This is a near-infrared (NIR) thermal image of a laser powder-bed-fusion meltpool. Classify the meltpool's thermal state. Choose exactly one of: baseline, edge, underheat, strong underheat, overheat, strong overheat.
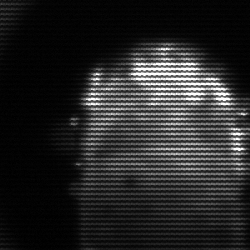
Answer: baseline